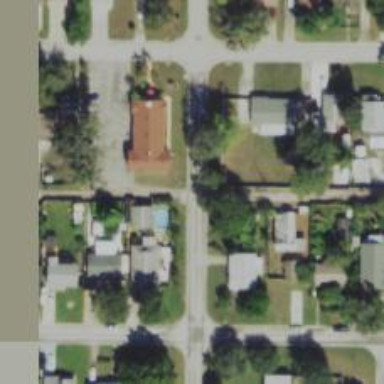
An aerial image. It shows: Alley classified as service road.